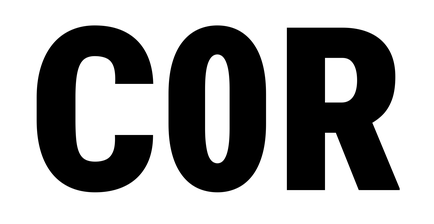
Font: Roboto_Condensed_Black